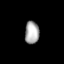
Tissue: lung
Cell type: Epithelial cells
Senescence score: 0.2374
Nuclear area (px): 315
Mean DAPI intensity: 170.184